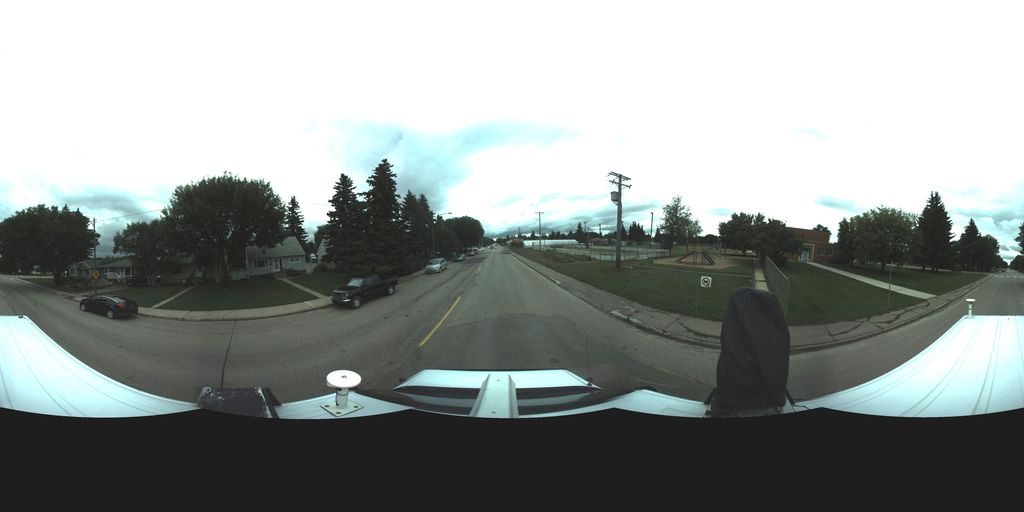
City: saskatoon